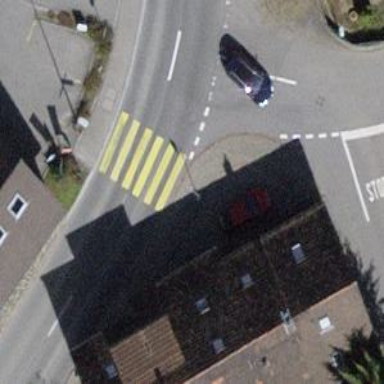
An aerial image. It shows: Zebra crossing on the road.